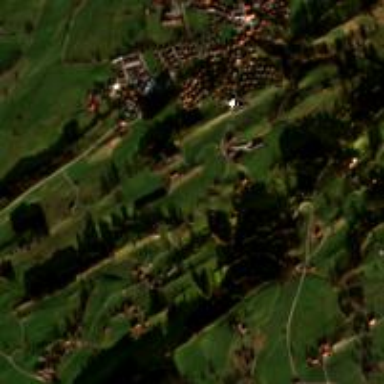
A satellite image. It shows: Small hamlet.